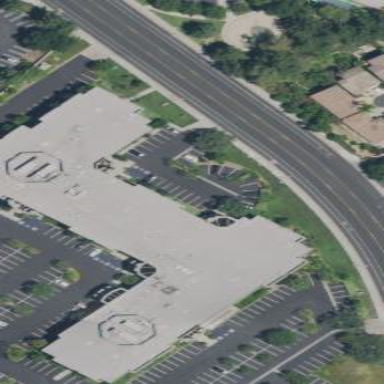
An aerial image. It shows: Commercial building.